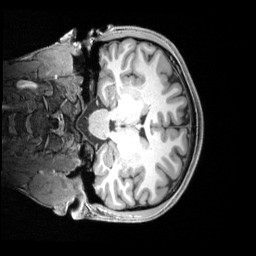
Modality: T1w
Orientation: coronal
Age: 23
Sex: male
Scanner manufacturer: siemens
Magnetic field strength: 3 T
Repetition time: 2.4 s
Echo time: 0.00219 s